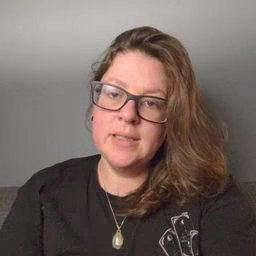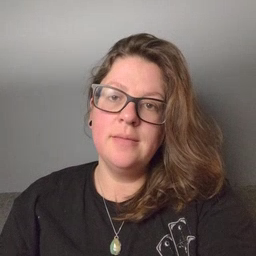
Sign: pretend